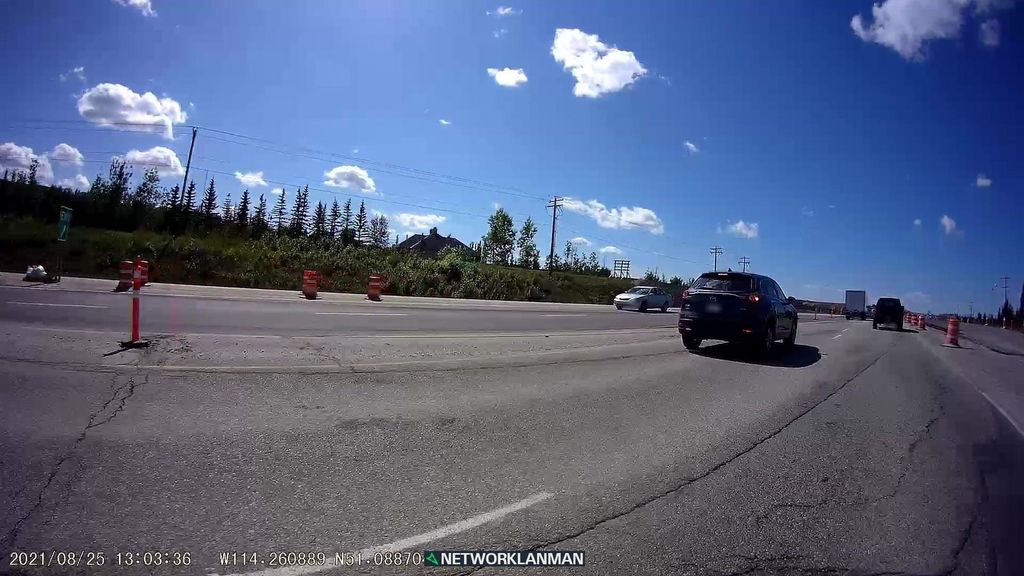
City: calgary